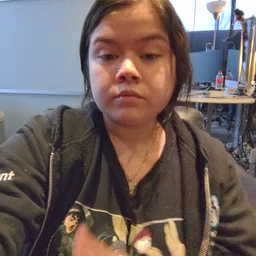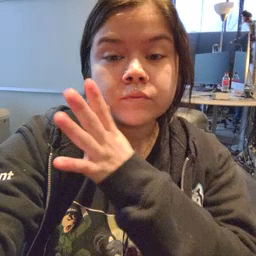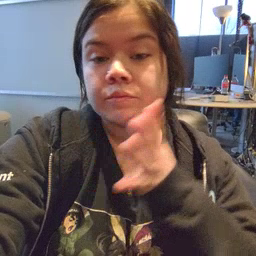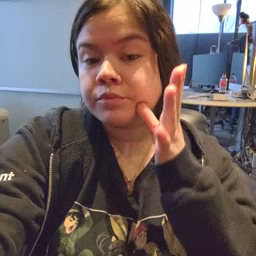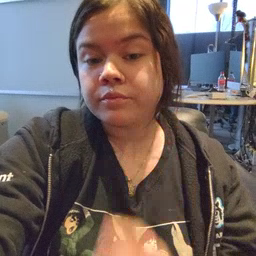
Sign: farm